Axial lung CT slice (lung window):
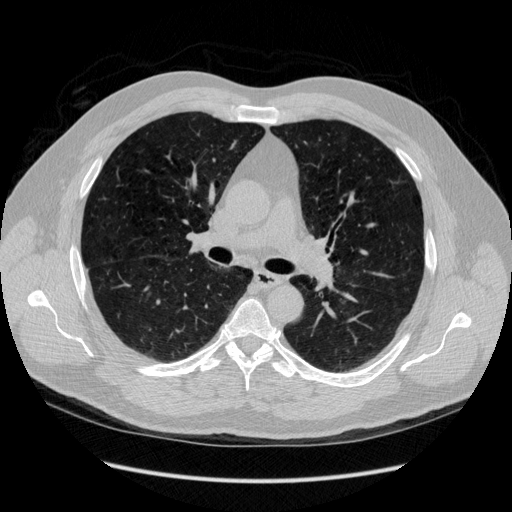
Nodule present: no